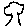
Label: tree